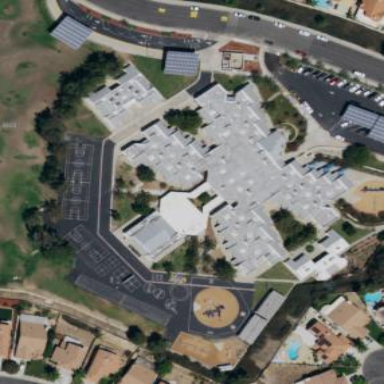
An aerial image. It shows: School.